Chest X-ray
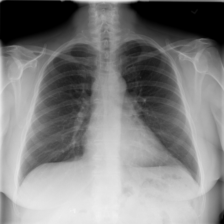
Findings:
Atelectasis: negative
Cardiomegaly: negative
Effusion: negative
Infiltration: negative
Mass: negative
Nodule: negative
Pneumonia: negative
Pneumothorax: negative
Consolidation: negative
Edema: negative
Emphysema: negative
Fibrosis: negative
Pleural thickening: negative
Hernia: negative